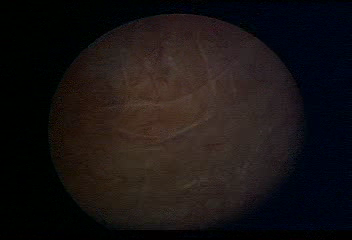
Modality: WLC
Class: Normal mucosa
Bladder cancer association: No